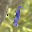
Label: 1